Chest X-ray. View position: PA
Patient age: 61
Patient sex: M
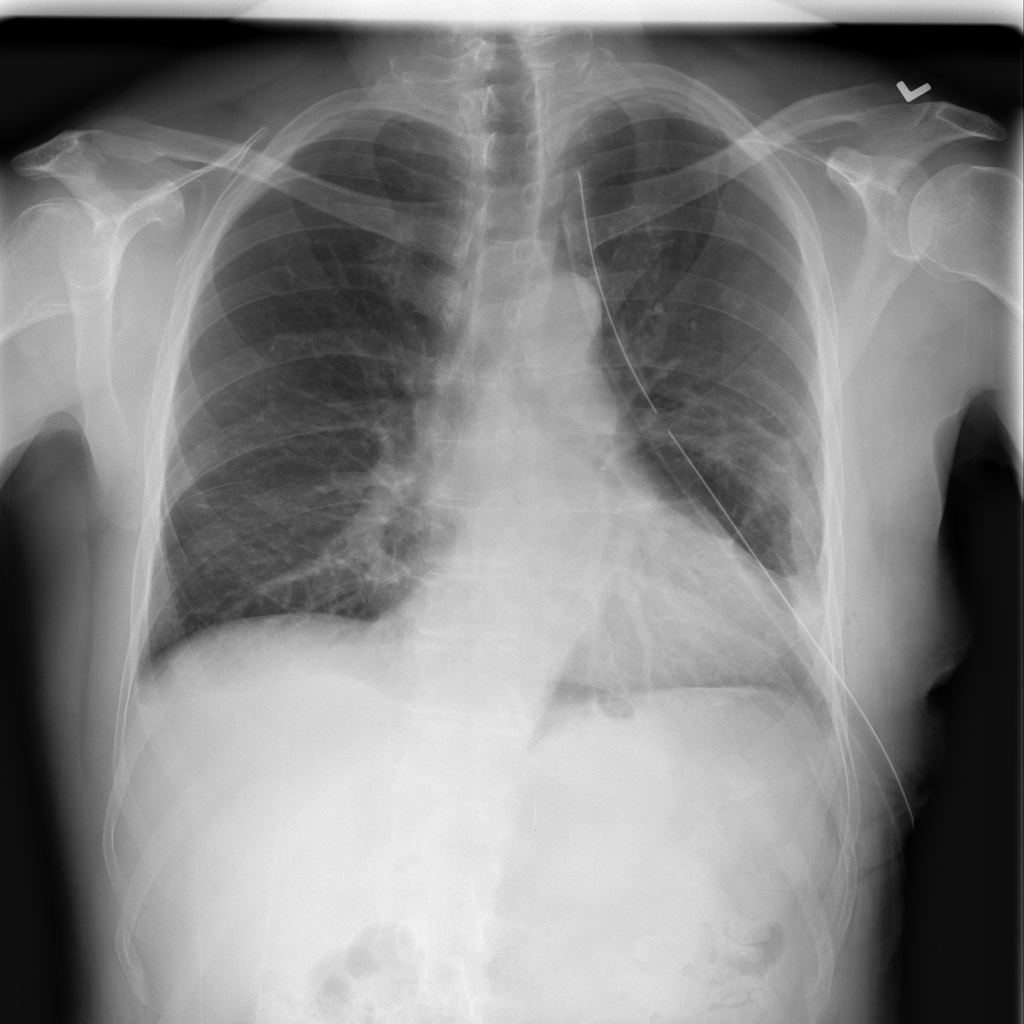
Finding: Pneumothorax